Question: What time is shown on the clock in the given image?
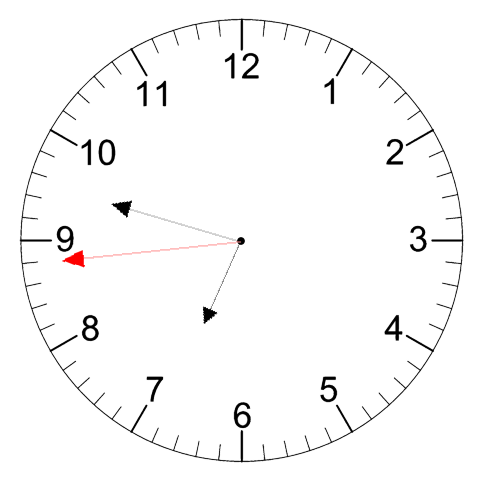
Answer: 06:47:44